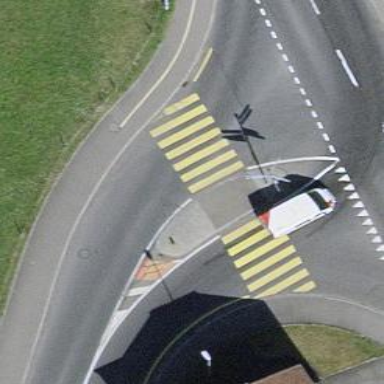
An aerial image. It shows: Uncontrolled zebra crossing with pedestrian island.